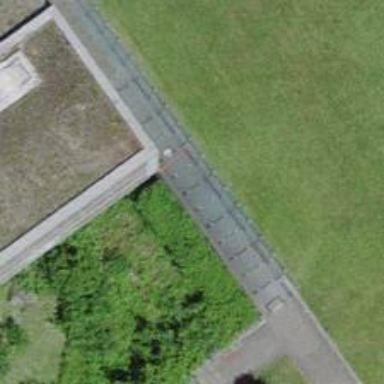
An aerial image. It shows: Cycle barrier.